Question: I have an image. I need to extract the RGB values from each object in a image.
Here is the image:

In order to extract the RGB values of each object, I need to convert the image to binary, then segment out each object. This produces a mask that gives me where the objects are in the image.
However, once I segment out the objects, I need to convert the mask back to the original colors of each object.
How can I do that?
Here is the code I wrote:
'''
img = imread('tr1.jpg');
abu=rgb2gray(img);
cb=imclearborder(abu);
thresh=graythresh(cb);
b=im2bw(cb,thresh);
bw=bwareaopen(b,60);
bwfill=imfill(bw,'holes');
label=bwlabel(bwfill,8);
max(max(label))
im1=(label==1);
'''
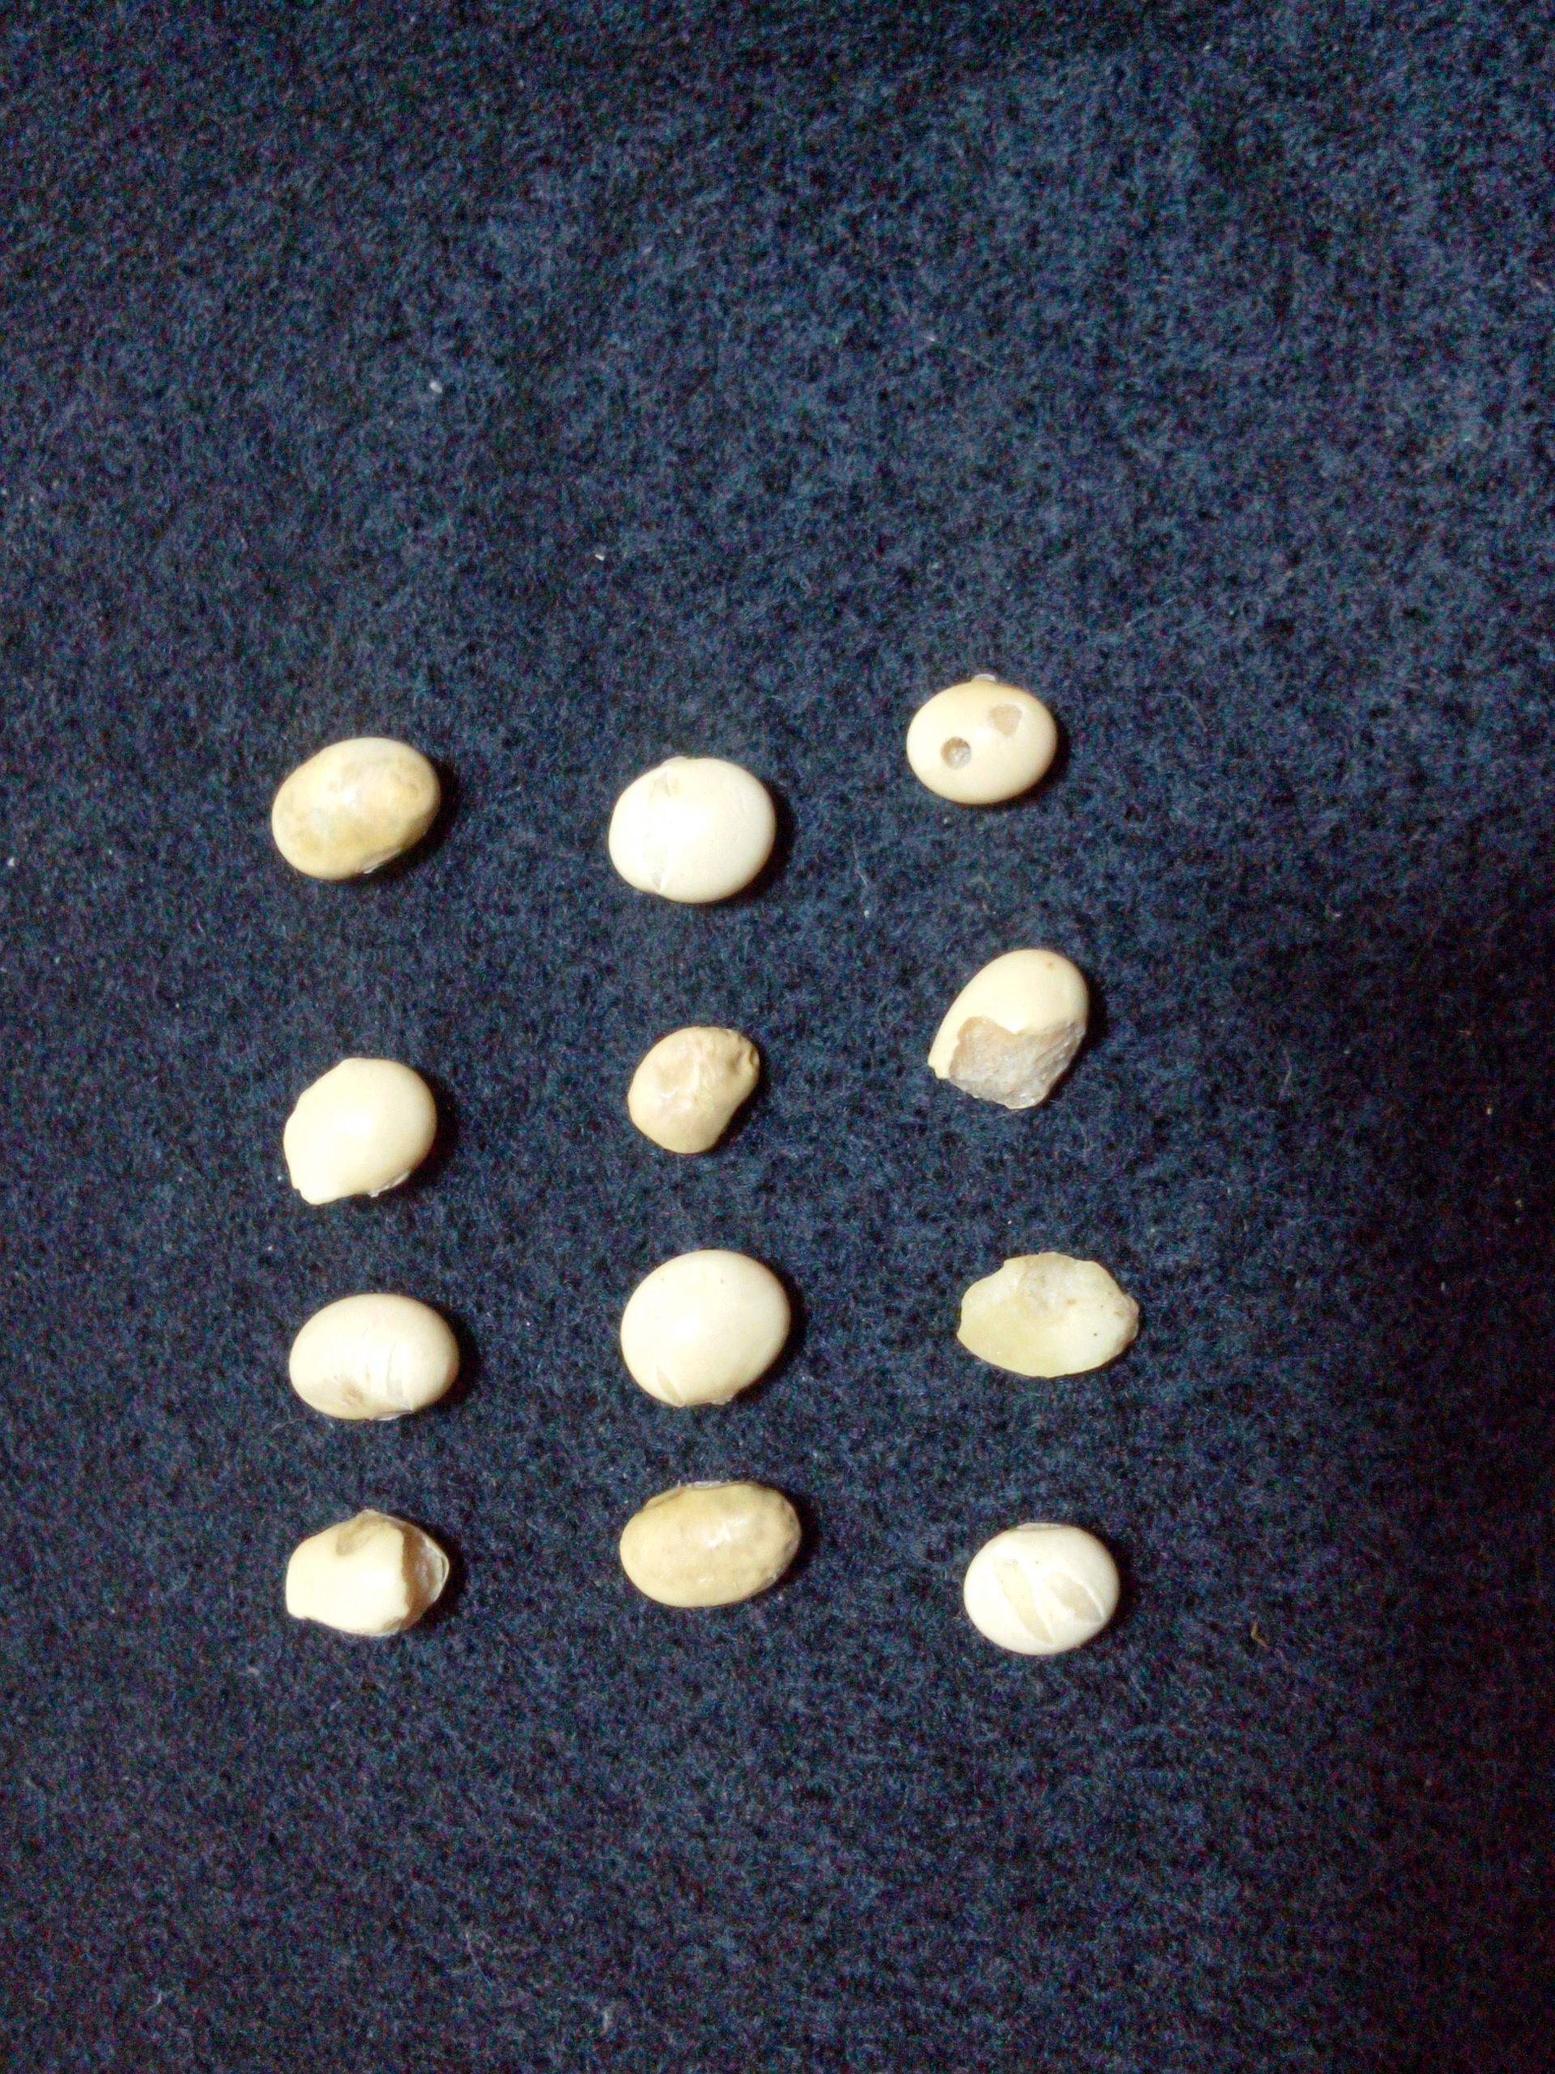
Answer: If I'm interpreting your problem statement correctly, you have a binary mask stored in your 'bwfill' image and you want to extract out the original colours with the binary mask. Specifically, you want to create an output image where black isn't part of the objects you want and anything non-black belong to the objects.
You can very efficiently use <URL> for that using your 'bwfill' image. You'd use the 'times' function to multiply the mask with each channel in the original image so that only the pixels that are non-zero in the mask remain. With 'bsxfun' you need to make sure that the data types between the two inputs you're multiplying with are the same type, and because 'bwfill' is 'logical', you need to cast this to 'uint8' before doing the multiplication.
BTW, I'm going to read your image directly from StackOverflow so that the results are reproducible:
'''
%// Change
img = imread('http://i.stack.imgur.com/mxmma.jpg');
%// Your code
abu=rgb2gray(img);
cb=imclearborder(abu);
thresh=graythresh(cb);
b=im2bw(cb,thresh);
bw=bwareaopen(b,60);
bwfill=imfill(bw,'holes');
%// New code starts here
out = bsxfun(@times, img, uint8(bwfill));
%// Show the image
imshow(out);
'''
We get this image:
<URL>
---
Now that I know what you're really after (you didn't really make yourself clear...), I would advise you use <URL> on the binary image itself - specifically use the 'BoundingBox' property, then loop over each bounding box attribute and extract out the pixels that I defined above. However, each object will be different in size, so you should put this in a cell array.
Something like:
'''
%// Apply regionprops to the binary mask
s = regionprops(bwfill, 'BoundingBox');
%// Create a cell array for the objects
objects = cell(numel(s), 1);
%// For each object...
for idx = 1 : numel(s)
%// Get the bounding box property
bb = floor(s(idx).BoundingBox);
%// Extract out the object from the segmented image and place in cell array
objects{idx} = out(bb(2):bb(2)+bb(4), bb(1):bb(1)+bb(3),:);
end
'''
'objects' contains the segmented objects. If you want to display an object, simply do:
'''
imshow(objects{ii});
'''
'ii' is an object you want to display from 1 up to as many as there were detected, which is 'numel(objects)'.
For example, if I showed the first object, we get:
'''
imshow(objects{1});
'''
<URL>